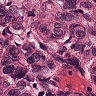
Metastatic tissue present: yes